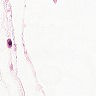
Metastatic tissue present: no